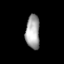
Tissue: lung
Cell type: Endothelial cells
Senescence score: 0.5723
Nuclear area (px): 468
Mean DAPI intensity: 164.071